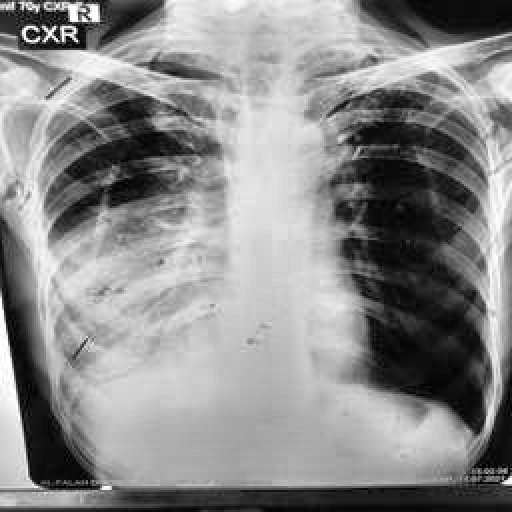
Finding: TUBERCULOSIS